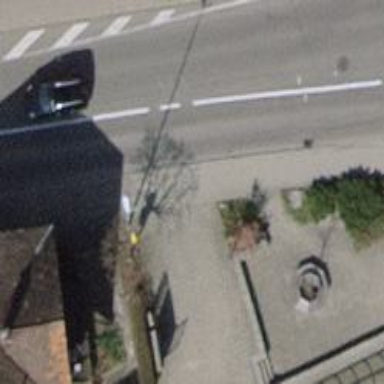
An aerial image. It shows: Post box is visible.